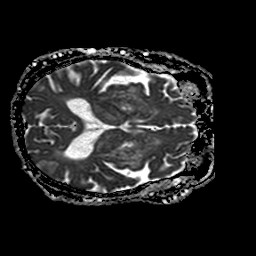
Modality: ADC
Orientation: axial
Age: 77
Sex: female
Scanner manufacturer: philips
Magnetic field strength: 1.5 T
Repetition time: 3.487 s
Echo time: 0.09565 s